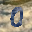
Label: 0